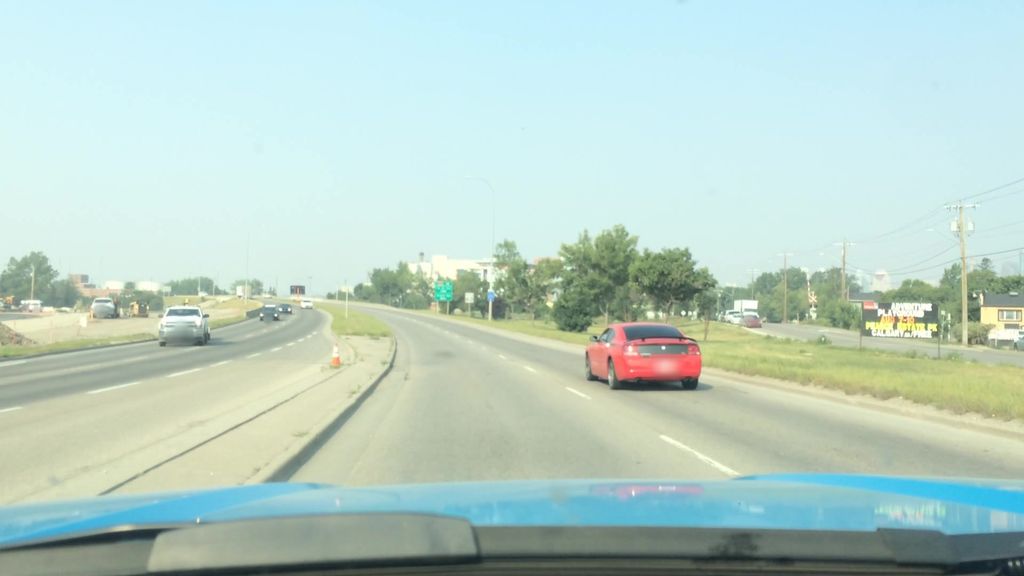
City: calgary